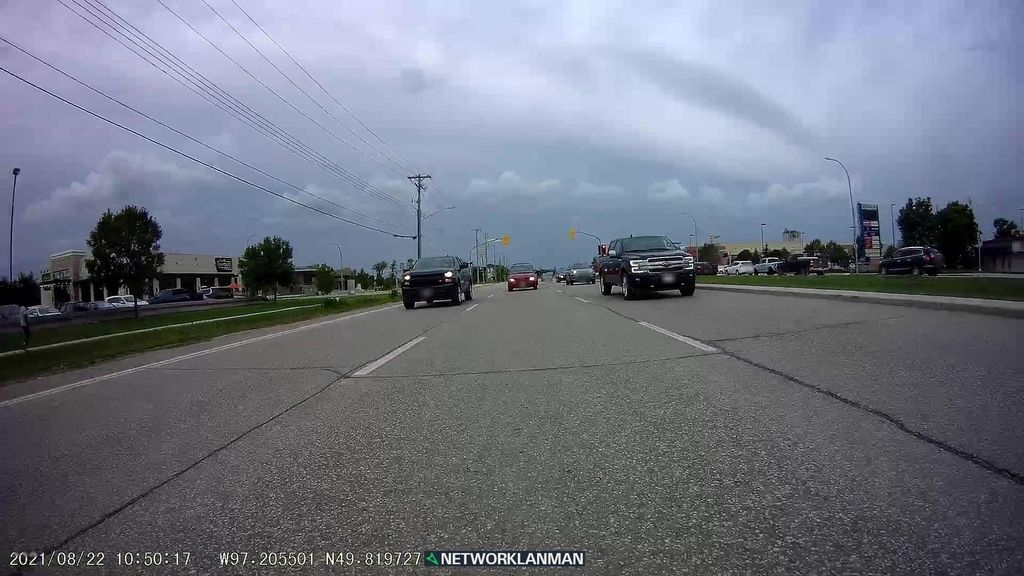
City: winnipeg